Question: We use a lookup table in a database for grouping weeks, months and years. Sadly the chap who created it has long since gone and the calendar runs out at the end of the year! So I really need to find a way of adding to it! Its set up with the following columns:

I'm not very good in sql(MS2008) to be honest and ive stuggeled with it, we cant set anything new up as everything is built around this!
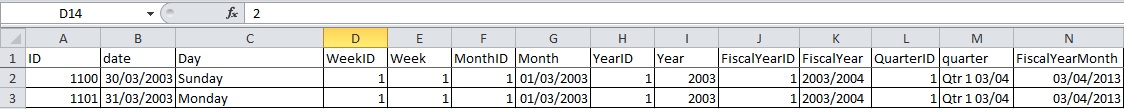
Answer: you can do smth like this, but I don't get why your calendar starts from March?
'''
declare @Date_Start date, @Date_End date
select @Date_Start = '20130101'
select @Date_End = '20131231'
;with
CTE_Dates as (
select @Date_Start as [Date]
union all
select dateadd(dd, 1, [Date])
from CTE_Dates
where [Date] < @Date_End
),
CTE_Calendar as (
select
[Date],
datename(dw, [Date]) as [Day],
datepart(ww, [Date]) as [Week],
datepart(mm, [Date]) as [MonthID],
dateadd(mm, datediff(mm, 0, getdate()), 0) as [Month],
datepart(yy, [Date]) as [YearID],
dateadd(yy, datediff(yy, 0, getdate()), 0) as [Year],
datepart(qq, [Date]) as [QuarterID],
dateadd(qq, datediff(qq, 0, getdate()), 0) as [Quarter]
from CTE_Dates
)
select
row_number() over (order by [Date]) + @Start_ID - 1 as ID,
*
from CTE_Calendar
option (maxrecursion 0)
'''
<URL>